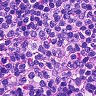
Metastatic tissue present: no